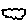
Label: cloud